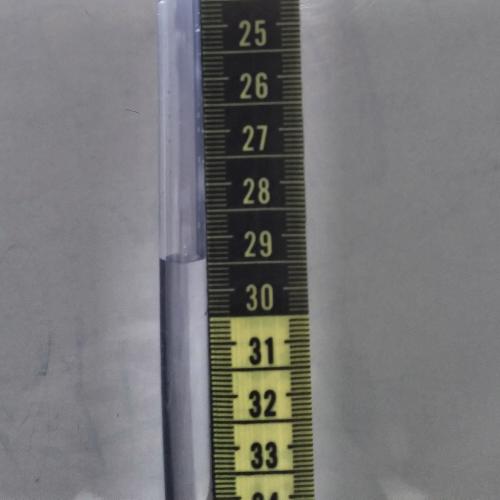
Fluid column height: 29.5 cm